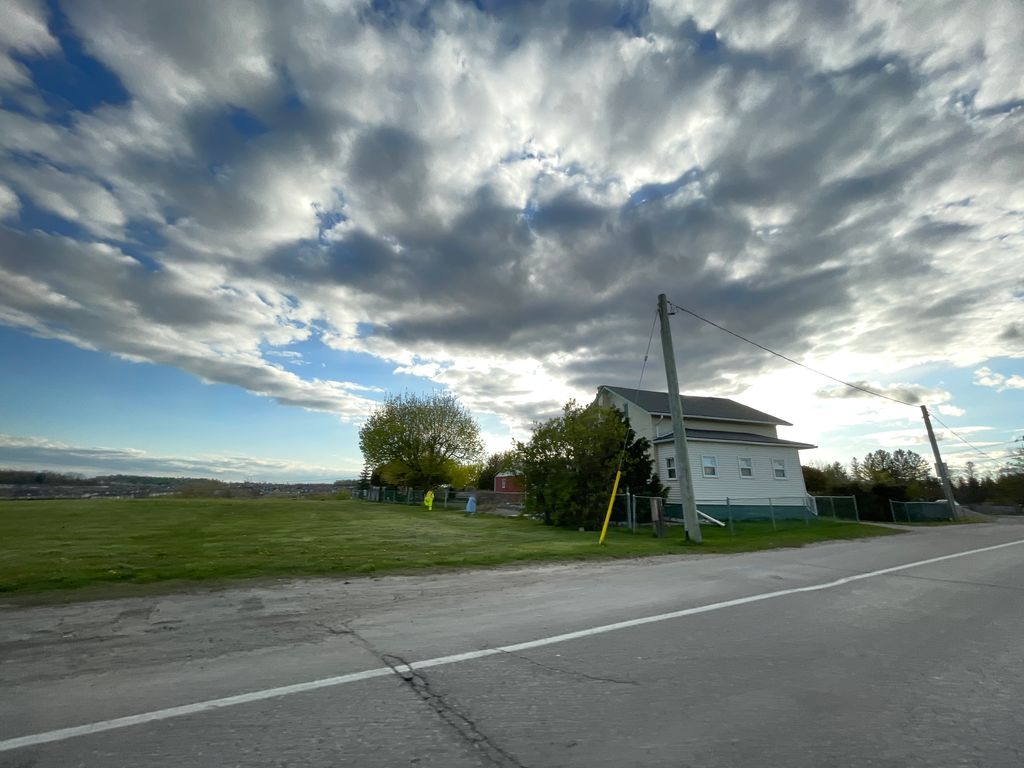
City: kitchener-waterloo